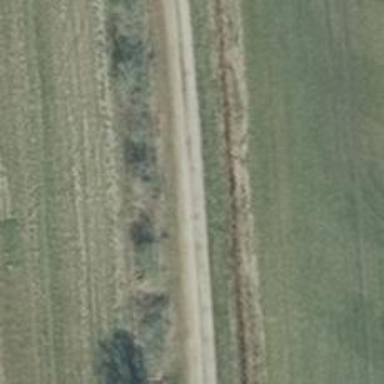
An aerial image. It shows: Track with pebblestone surface. The track has grade4 tracktype.